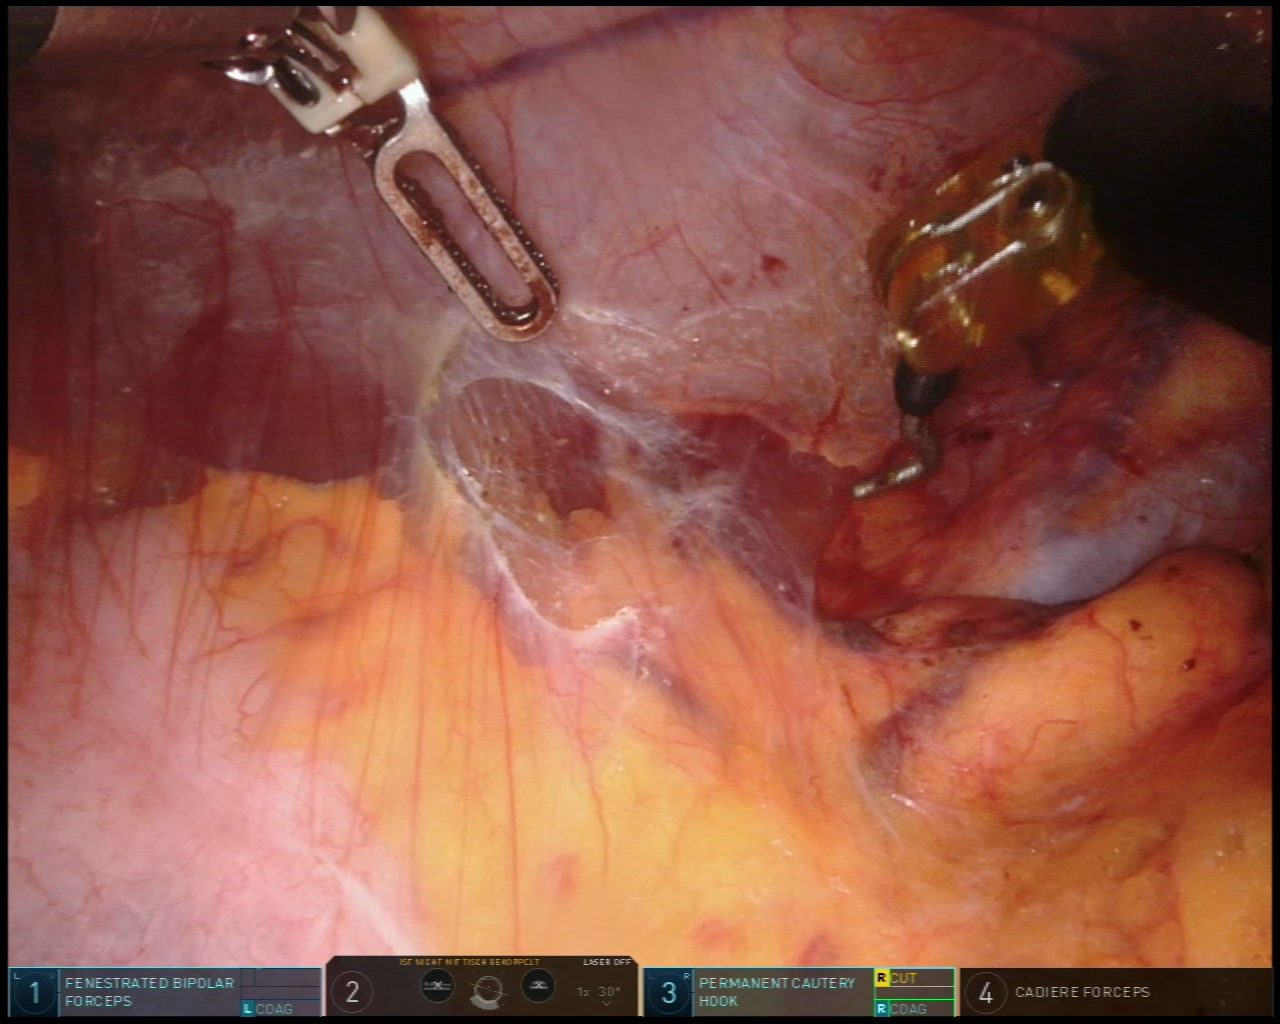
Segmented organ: colon
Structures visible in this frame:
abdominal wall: yes
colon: yes
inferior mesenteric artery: no
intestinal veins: yes
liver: no
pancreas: no
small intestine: no
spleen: no
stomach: no
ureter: no
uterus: no
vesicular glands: no